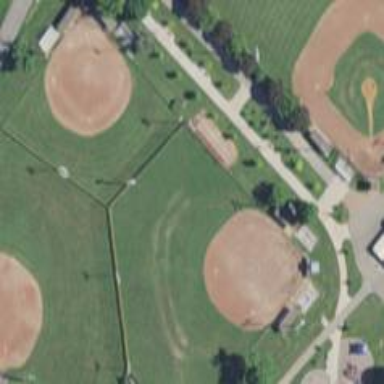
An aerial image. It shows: Baseball pitch for leisure land activities.